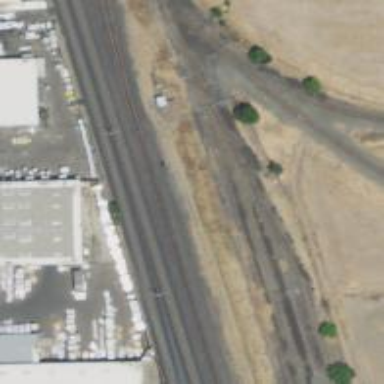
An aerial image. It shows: Rail spur service.